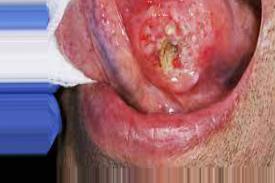
Condition: Mouth Ulcer